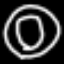
Label: donut